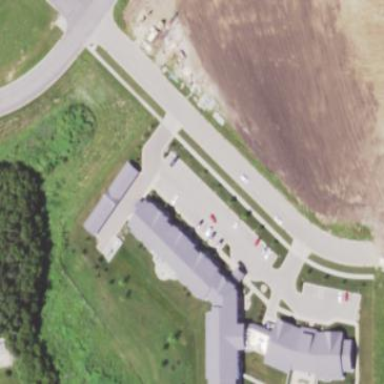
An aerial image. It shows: The image shows part of apartment building.